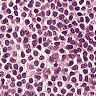
Metastatic tissue present: no